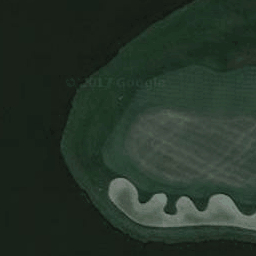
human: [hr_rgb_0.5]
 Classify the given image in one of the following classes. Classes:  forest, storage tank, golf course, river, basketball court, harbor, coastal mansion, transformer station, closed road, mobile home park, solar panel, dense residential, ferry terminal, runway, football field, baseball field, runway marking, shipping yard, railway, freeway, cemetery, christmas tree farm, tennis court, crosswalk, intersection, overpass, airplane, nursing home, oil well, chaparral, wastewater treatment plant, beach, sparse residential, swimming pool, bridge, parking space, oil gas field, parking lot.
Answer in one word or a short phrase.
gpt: golf course